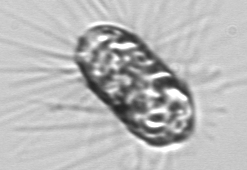
Label: Corethron_hystrix